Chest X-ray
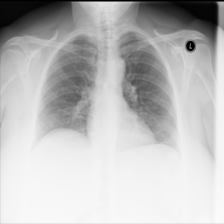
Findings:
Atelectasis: negative
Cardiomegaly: negative
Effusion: negative
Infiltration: negative
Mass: negative
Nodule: negative
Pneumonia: negative
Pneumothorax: positive
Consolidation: negative
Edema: negative
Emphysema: negative
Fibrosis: negative
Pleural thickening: negative
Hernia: negative